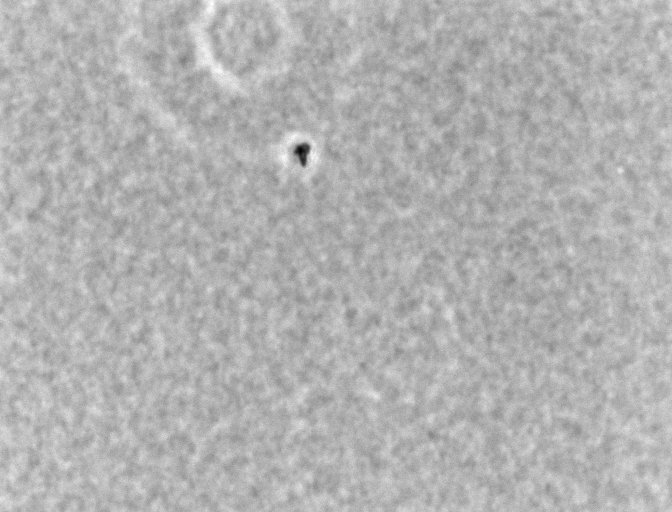
Phase contrast microscopy, 60x objective, 3 h incubation